Question: What is the banking app?
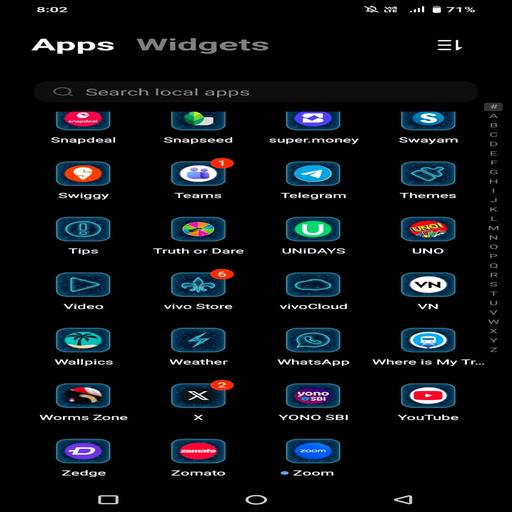
Answer:  YONO SBI